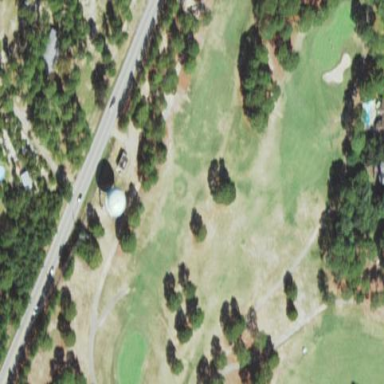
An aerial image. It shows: Golf fairway surrounded by grass.